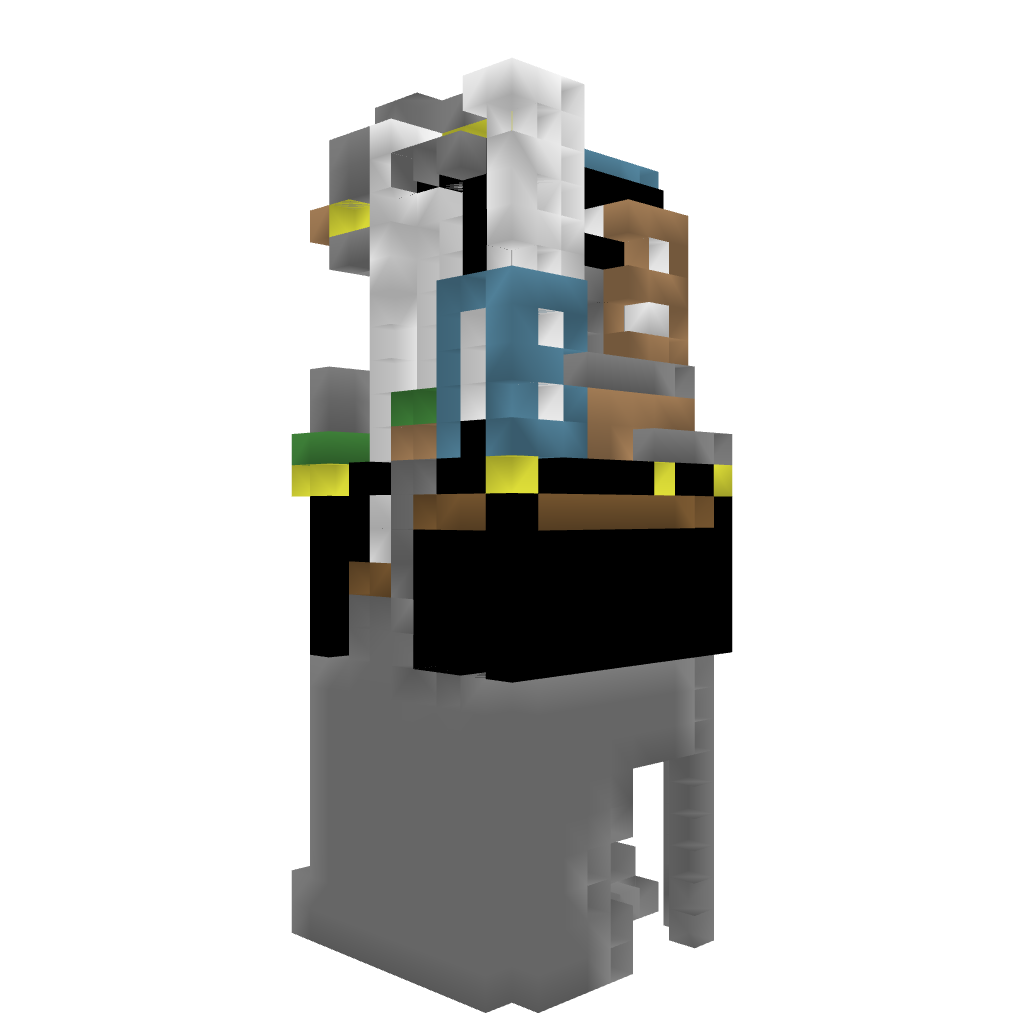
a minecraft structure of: Contemporary Survival Starter House bad low quality